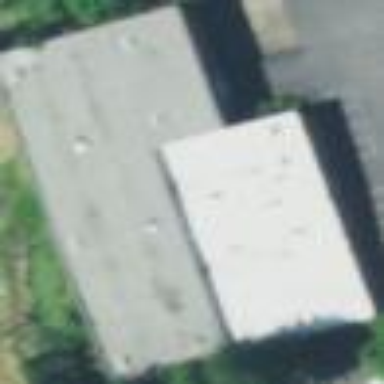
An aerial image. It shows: Building.